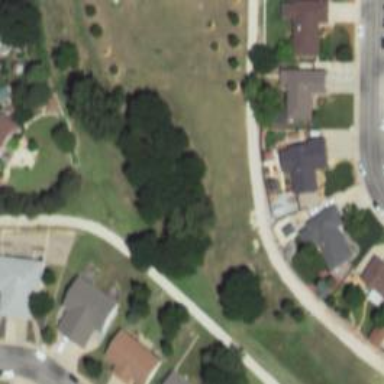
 popular sport where players throw frisbees into baskets in as few shots as possible."